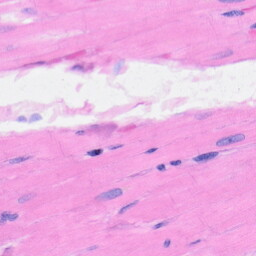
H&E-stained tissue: Heart